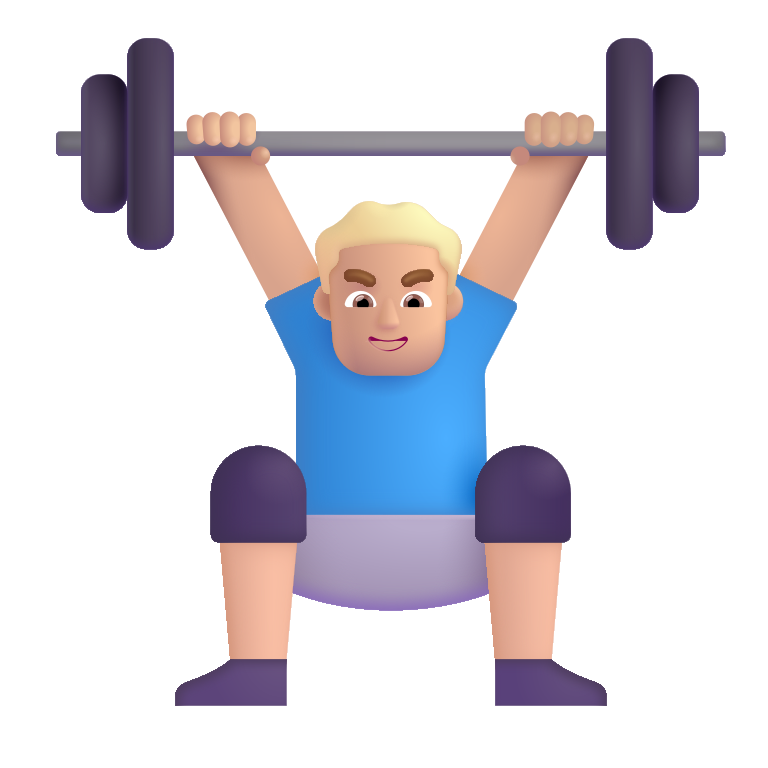
man lifting weights color  light